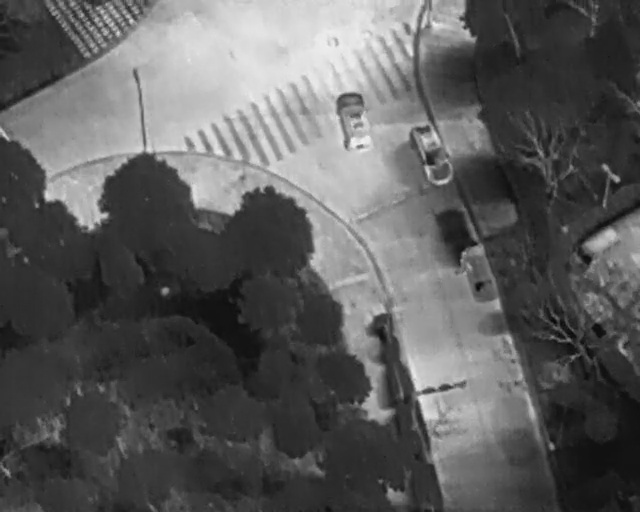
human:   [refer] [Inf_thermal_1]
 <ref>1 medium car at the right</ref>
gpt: <box>[[70, 51, 79, 56, 160]]</box>